七年级 · 算术
同型号的甲、乙两辆车加满气体燃料后均可行驶 $210 \mathrm{~km}$. 它们各自单独行驶并返回的最远距离是 $105 \mathrm{~km}$. 现在它们都从 $A$ 地出发, 行驶途中停下来从甲车的气体燃料桶抽一些气体燃料注入乙车的气体燃料桶, 然后甲车再行驶返回 $A$ 地, 而乙车继续行驶, 到 $B$ 地后再行驶返回 $A$ 地. 则 $B$ 地最远可距离 $A$ 地 ( )

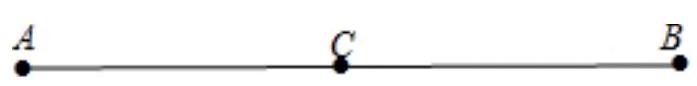
A. $120 \mathrm{~km}$
B. $140 \mathrm{~km}$
C. $160 \mathrm{~km}$
D. $180 \mathrm{~km}$

答案: B
解析: 【答案】 $B$

【解析】

【分析】

本题考查了二元一次方程组在行程问题中的应用, 理清题中的数量关系正确列出方程组
是解题的关键. 设甲行驶到 $C$ 地时返回, 到达 $A$ 地燃料用完, 乙行驶到 $B$ 地再返回 $A$ 地时燃料用完, 根据题意得关于 $x$ 和 $y$ 的二元一次方程组, 求解即可.

【解答】

解: 设甲行驶到 $C$ 地时返回, 到达 $A$ 地燃料用完, 乙行驶到 $B$ 地再返回 $A$ 地时燃料用完,如图:

设 $A B=x k m, A C=y k m$, 根据题意得:

$\left\{\begin{array}{l}2 x+2 y=210 \times 2 \\ x-y+x=210\end{array}\right.$

解得: $\left\{\begin{array}{l}x=140 \\ y=70\end{array}\right.$.

$\therefore$ 乙在 $C$ 地时加注行驶 $70 \mathrm{~km}$ 的燃料, 则 $A B$ 的最大长度是 $140 \mathrm{~km}$.

故选: $B$.